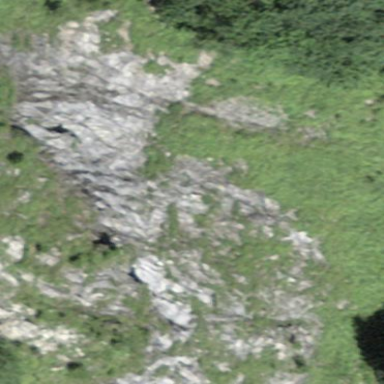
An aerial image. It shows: Landscape dominated by bare rock.